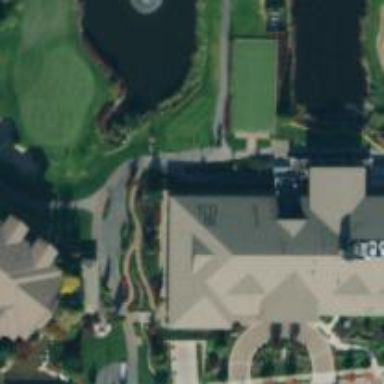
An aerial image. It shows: Pathway for golfing.